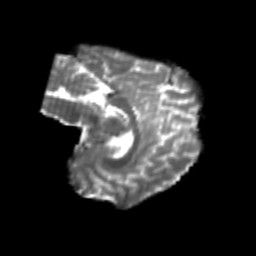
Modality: T2w
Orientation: sagittal
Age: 23
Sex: female
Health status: healthy
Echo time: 0.074 s